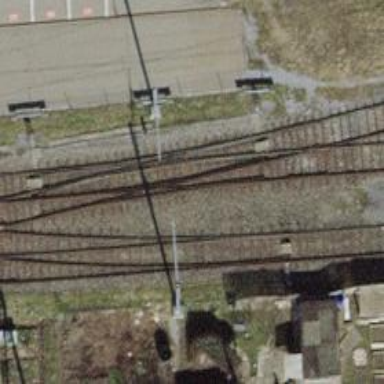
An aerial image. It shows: Railway switch.